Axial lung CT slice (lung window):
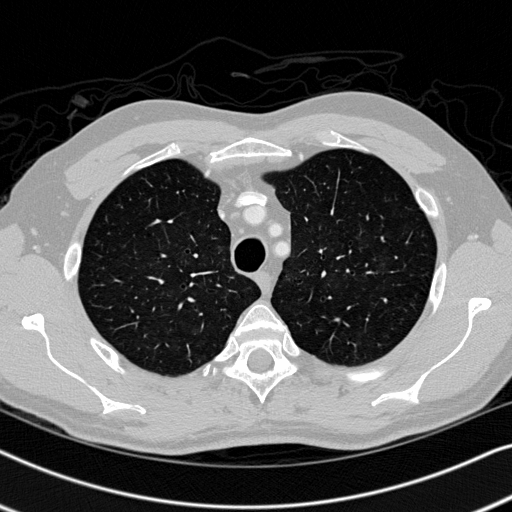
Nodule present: no